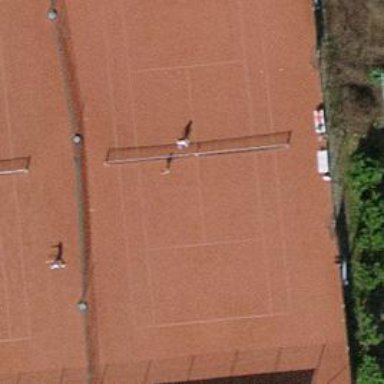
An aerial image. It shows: Tennis court on the leisure land pitch.